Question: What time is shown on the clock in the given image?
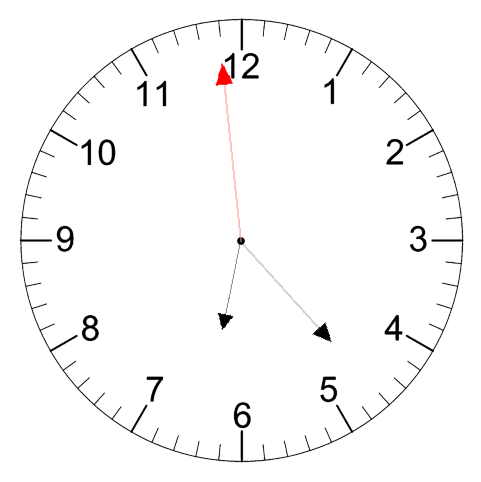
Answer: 06:22:59